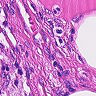
Metastatic tissue present: no